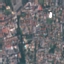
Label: Residential